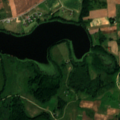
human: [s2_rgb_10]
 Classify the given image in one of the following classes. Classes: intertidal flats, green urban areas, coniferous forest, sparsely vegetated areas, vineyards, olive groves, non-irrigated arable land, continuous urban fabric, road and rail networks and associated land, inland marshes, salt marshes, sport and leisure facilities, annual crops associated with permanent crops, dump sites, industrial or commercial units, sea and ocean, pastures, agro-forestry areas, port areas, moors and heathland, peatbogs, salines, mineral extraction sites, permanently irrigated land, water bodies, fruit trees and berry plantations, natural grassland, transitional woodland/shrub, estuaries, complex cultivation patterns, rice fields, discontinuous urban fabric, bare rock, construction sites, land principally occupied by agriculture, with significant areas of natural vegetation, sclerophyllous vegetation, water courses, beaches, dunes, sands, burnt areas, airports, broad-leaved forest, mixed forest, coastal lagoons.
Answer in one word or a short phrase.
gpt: non-irrigated arable land, complex cultivation patterns, land principally occupied by agriculture, with significant areas of natural vegetation, transitional woodland/shrub, water bodies